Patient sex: F
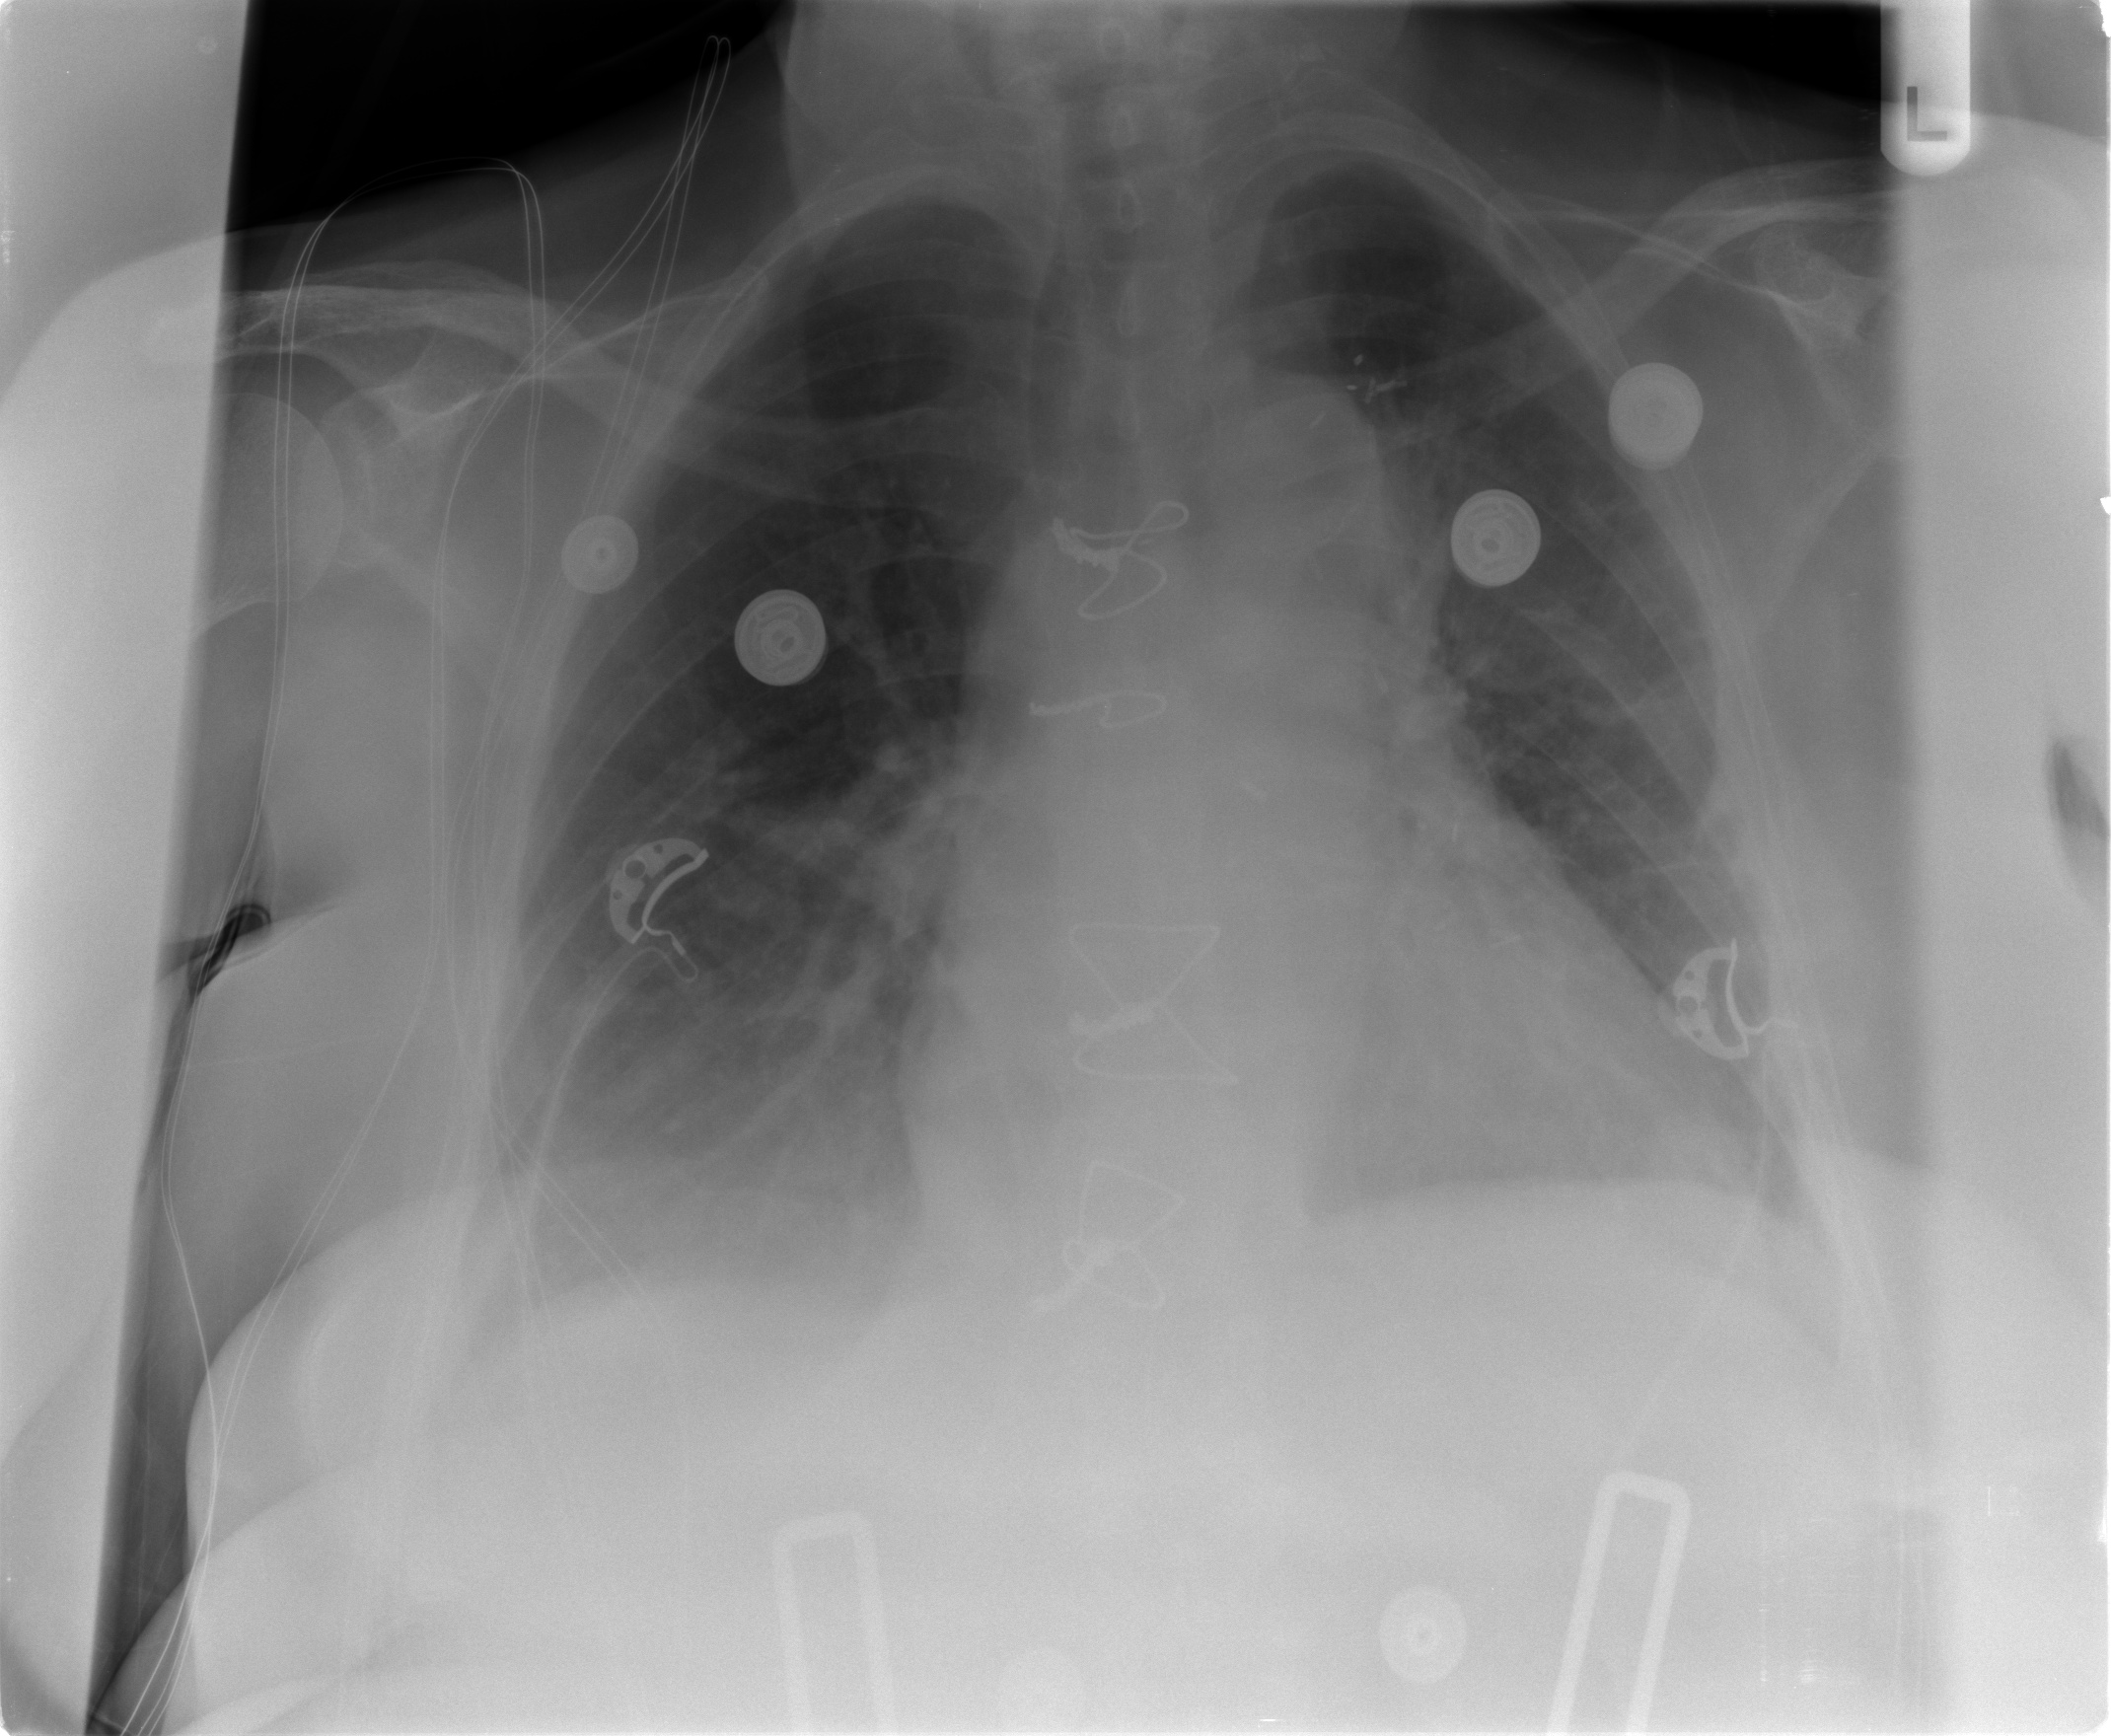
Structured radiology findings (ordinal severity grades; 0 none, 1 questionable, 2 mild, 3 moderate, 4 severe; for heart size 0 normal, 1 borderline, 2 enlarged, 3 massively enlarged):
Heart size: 0
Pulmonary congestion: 2
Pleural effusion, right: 2
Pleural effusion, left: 2
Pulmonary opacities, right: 0
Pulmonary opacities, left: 0
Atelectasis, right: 2
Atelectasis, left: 2